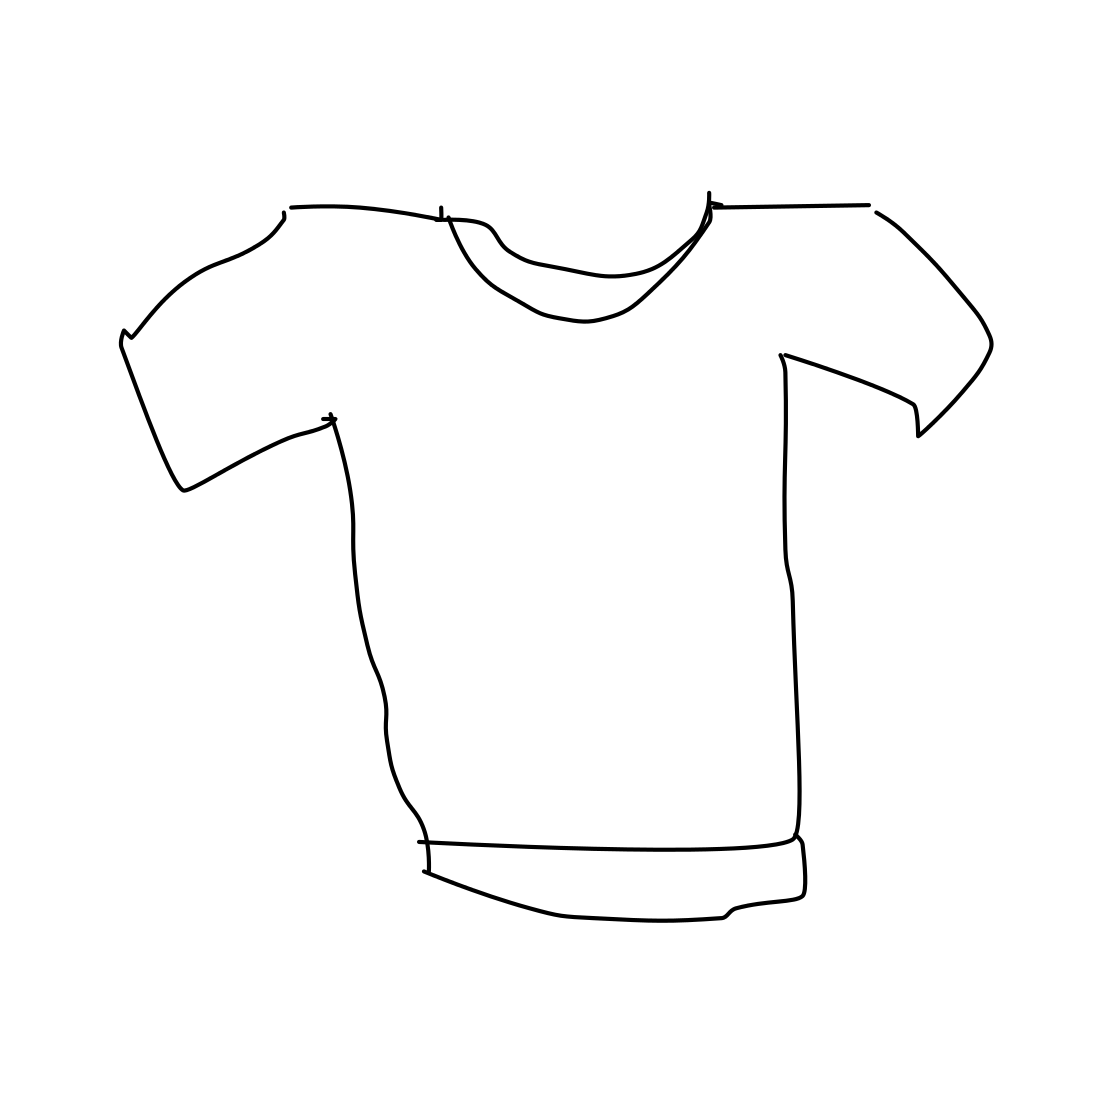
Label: t-shirt